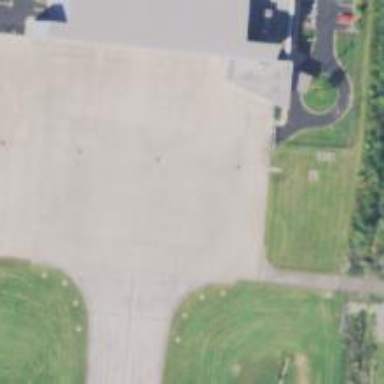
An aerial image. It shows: Apron at the airport.